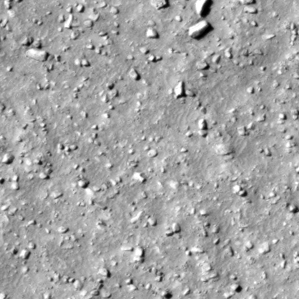
Label: non_frost